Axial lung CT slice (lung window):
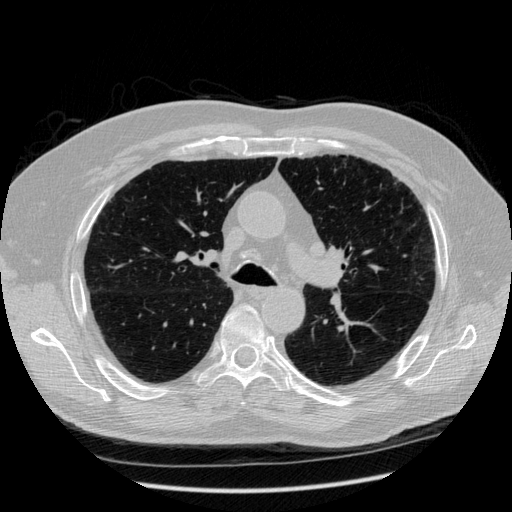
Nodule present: no